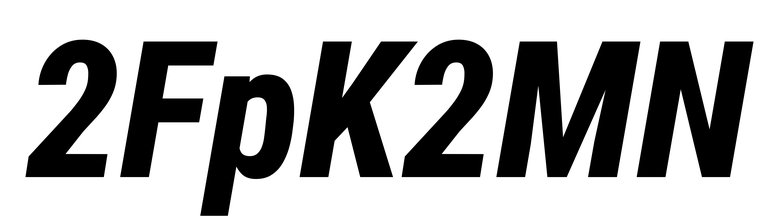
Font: Roboto-Italic_Condensed_ExtraBold_Italic